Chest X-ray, PA view. Patient: 34 years old, sex F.
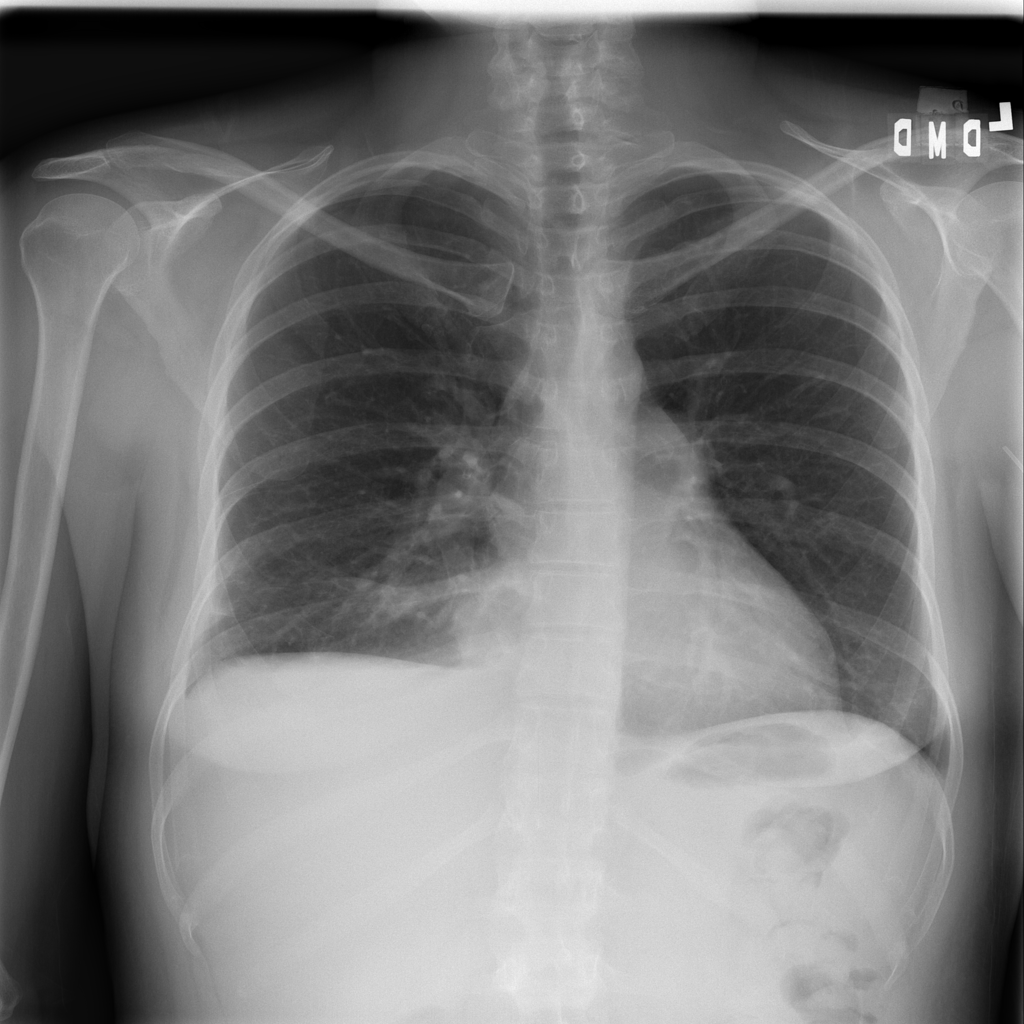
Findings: Effusion